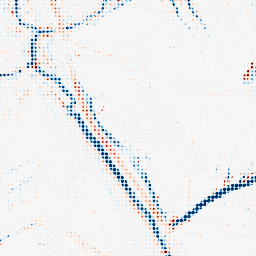
Category: morphological
Decomposition family: morphological
Decomposition parameters: operation: average
size: 5
Upsampling method: sinc_hamming
Upsampling parameters: scale: 8
kernel_size: 4
Upsampling scale: 8